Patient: sex M, age 65
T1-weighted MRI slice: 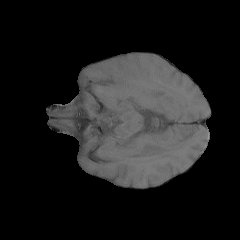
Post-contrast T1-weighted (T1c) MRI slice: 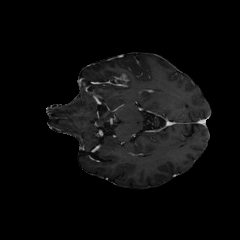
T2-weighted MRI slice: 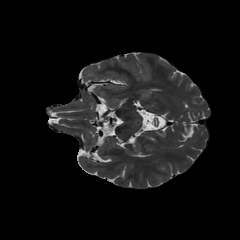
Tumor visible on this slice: yes
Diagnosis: Glioblastoma, IDH-wildtype
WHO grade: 4